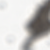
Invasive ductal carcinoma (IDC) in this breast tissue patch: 0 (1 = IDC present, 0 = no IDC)